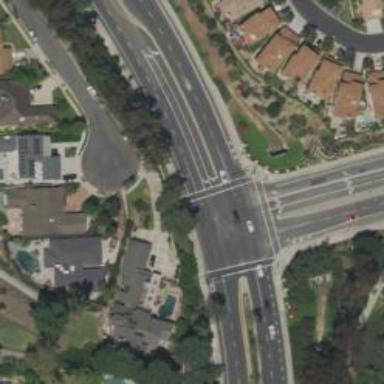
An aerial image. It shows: Secondary road with separate sidewalks.